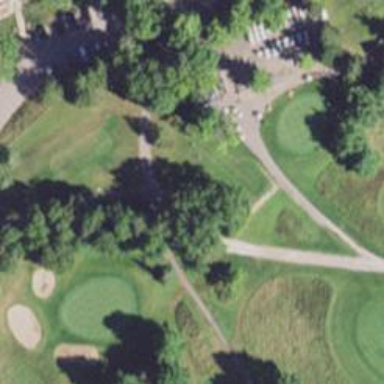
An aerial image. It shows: Pathway for golfing.